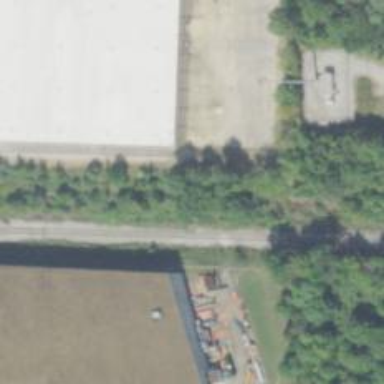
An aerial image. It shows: Disused railway yard.